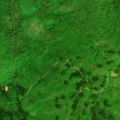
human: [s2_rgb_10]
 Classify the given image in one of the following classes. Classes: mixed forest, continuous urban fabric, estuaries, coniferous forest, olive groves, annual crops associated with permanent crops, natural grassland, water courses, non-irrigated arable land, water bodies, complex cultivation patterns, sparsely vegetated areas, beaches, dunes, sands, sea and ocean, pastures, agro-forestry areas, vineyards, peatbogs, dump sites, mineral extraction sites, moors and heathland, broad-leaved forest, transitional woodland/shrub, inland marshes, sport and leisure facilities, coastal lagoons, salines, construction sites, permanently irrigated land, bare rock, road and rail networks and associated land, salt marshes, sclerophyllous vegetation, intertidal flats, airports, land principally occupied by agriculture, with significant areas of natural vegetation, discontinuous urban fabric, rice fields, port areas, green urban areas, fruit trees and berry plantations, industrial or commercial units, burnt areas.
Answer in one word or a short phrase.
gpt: broad-leaved forest, mixed forest